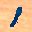
Label: 1